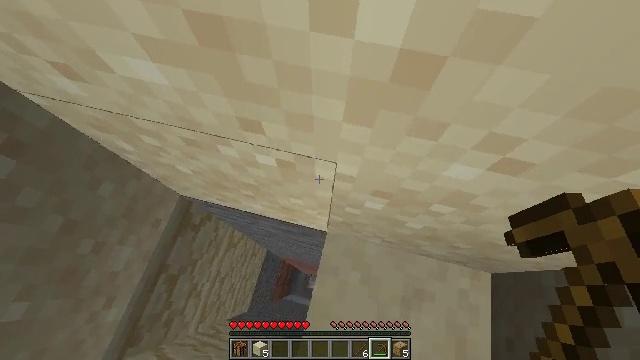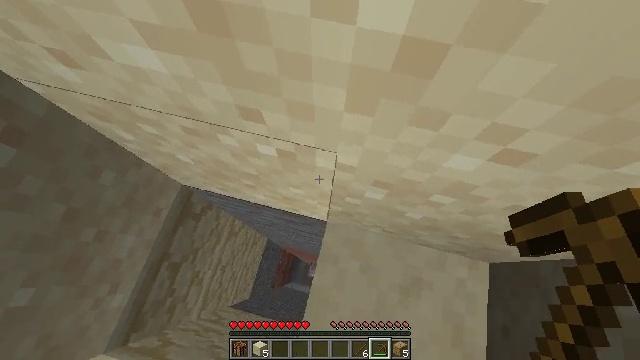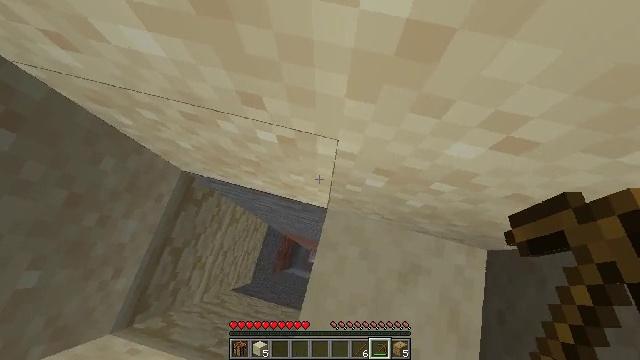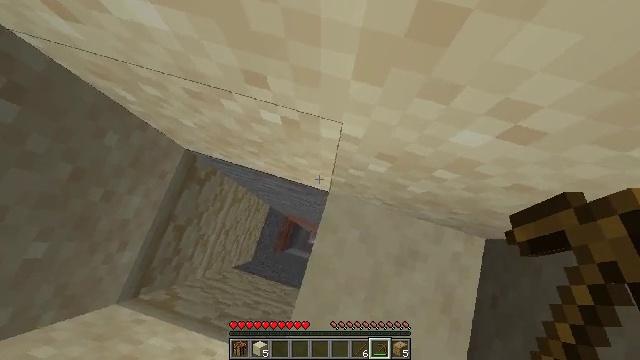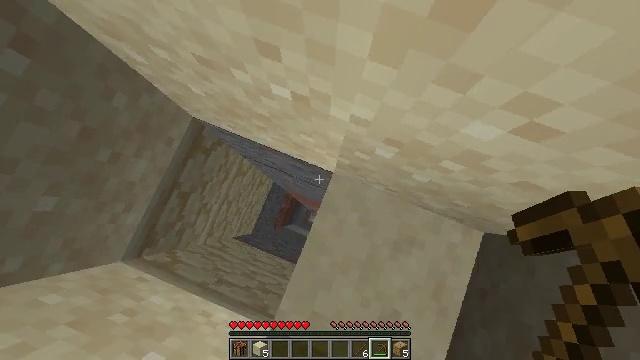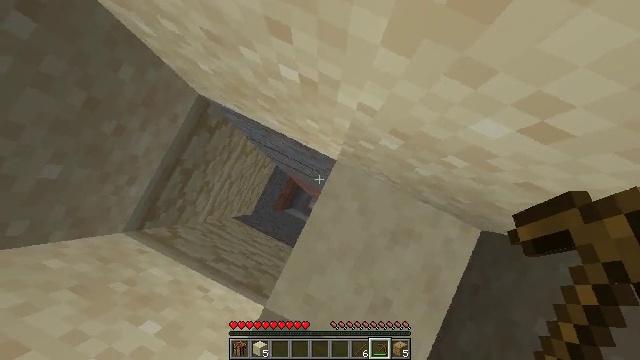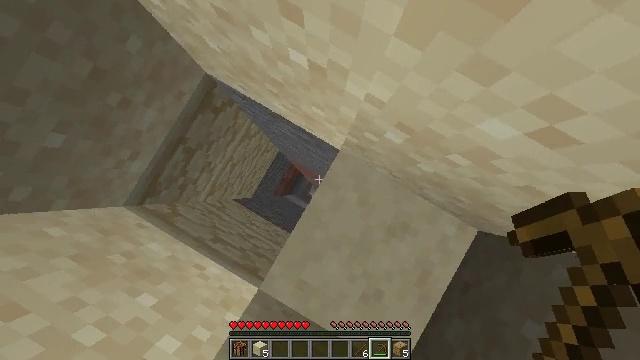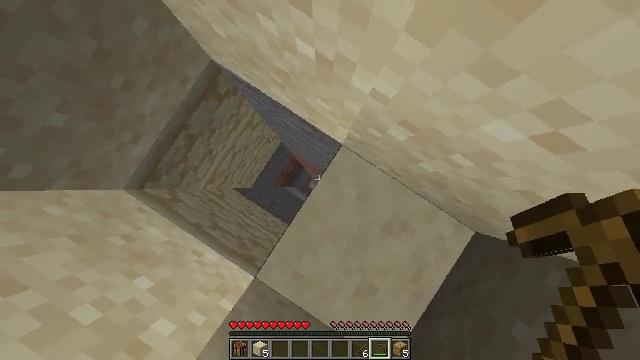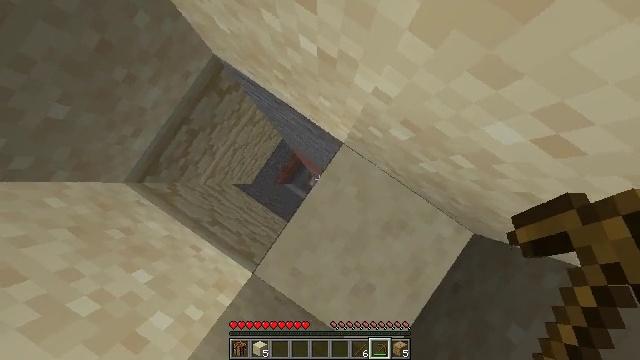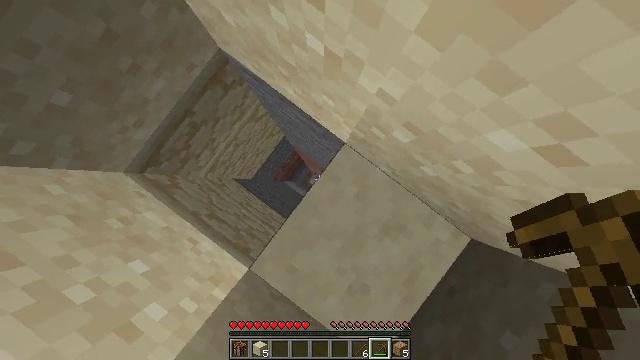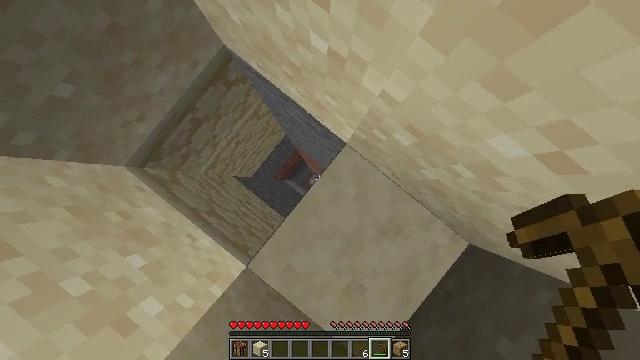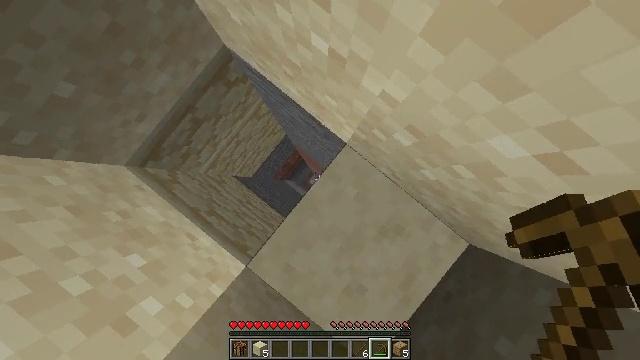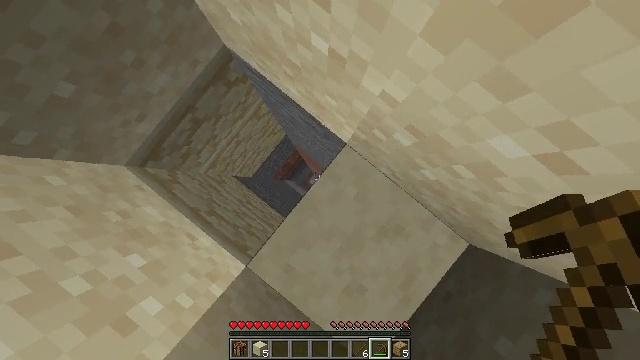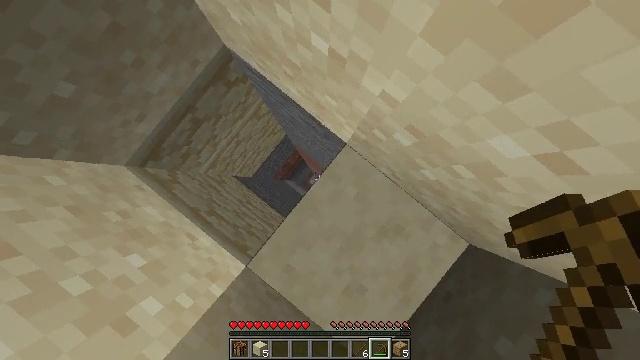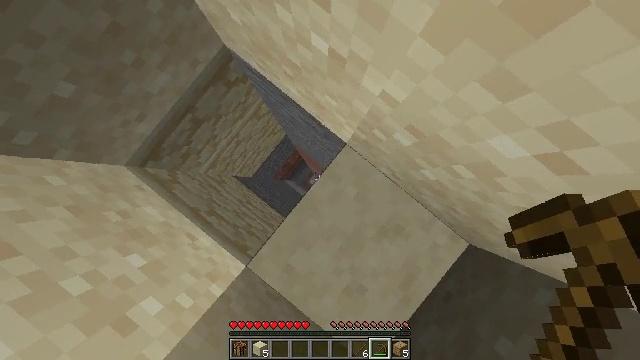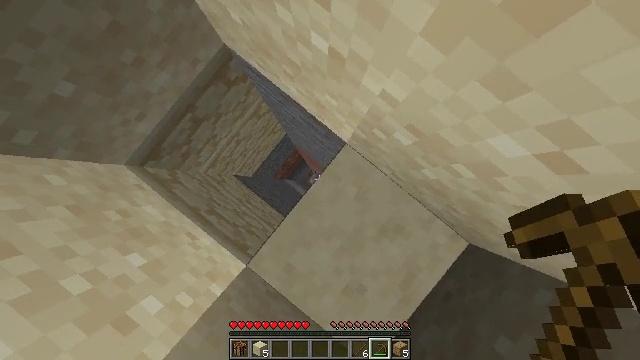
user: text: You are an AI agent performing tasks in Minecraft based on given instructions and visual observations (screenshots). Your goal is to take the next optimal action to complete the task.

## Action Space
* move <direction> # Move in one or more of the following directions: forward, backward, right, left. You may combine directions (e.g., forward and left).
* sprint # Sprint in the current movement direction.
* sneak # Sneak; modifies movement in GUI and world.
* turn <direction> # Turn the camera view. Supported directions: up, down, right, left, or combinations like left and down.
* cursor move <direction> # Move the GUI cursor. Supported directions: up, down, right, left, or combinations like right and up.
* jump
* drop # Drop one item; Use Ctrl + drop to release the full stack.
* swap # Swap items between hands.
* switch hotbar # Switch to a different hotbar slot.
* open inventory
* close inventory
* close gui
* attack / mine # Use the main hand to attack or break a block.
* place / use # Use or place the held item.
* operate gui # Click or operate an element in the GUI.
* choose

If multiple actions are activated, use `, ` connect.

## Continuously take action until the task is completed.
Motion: motion action
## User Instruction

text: Mine the sandstone block.
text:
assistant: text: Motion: turn down
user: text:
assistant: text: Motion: turn down
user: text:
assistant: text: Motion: turn left and down
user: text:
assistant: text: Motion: turn left and down
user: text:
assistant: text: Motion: turn left and down
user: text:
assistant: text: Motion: turn left and down
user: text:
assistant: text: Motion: turn left and down
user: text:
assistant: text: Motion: turn left
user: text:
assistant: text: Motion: turn left
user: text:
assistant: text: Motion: turn left
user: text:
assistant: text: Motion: no_op
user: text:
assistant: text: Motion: no_op
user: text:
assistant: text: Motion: no_op
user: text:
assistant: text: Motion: no_op
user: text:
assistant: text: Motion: no_op
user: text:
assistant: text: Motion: attack / mine
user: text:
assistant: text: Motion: turn left and down, attack / mine
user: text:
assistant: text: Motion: turn left and down, attack / mine
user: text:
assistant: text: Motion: turn left and down, attack / mine
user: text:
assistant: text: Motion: turn left and down, attack / mine
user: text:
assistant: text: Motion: attack / mine
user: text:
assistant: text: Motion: attack / mine
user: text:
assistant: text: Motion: no_op
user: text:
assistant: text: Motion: no_op
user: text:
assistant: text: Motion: no_op
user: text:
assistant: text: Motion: turn left and down
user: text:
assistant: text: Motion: turn left and down
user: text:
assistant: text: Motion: turn left and down, attack / mine
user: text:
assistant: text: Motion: turn left and down, attack / mine
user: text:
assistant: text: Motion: turn down, attack / mine